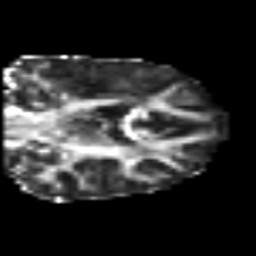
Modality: FA
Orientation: coronal
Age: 47
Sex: female
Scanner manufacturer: siemens
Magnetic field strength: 3 T
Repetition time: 6.1 s
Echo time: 0.101 s